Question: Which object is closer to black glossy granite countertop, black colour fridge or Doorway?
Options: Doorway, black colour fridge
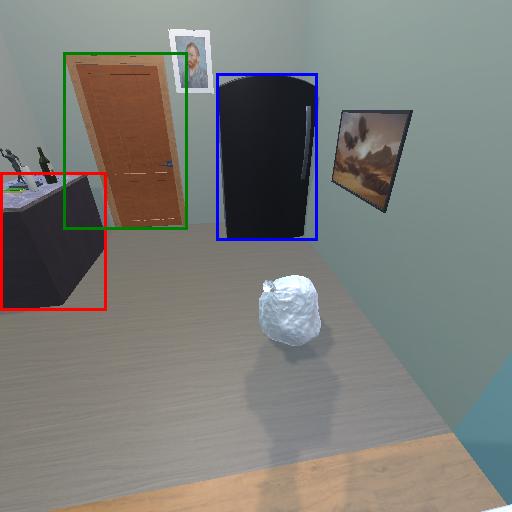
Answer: Doorway